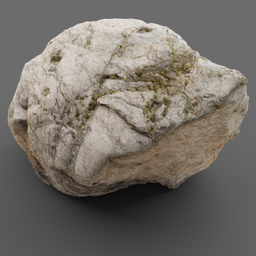
Label: nature